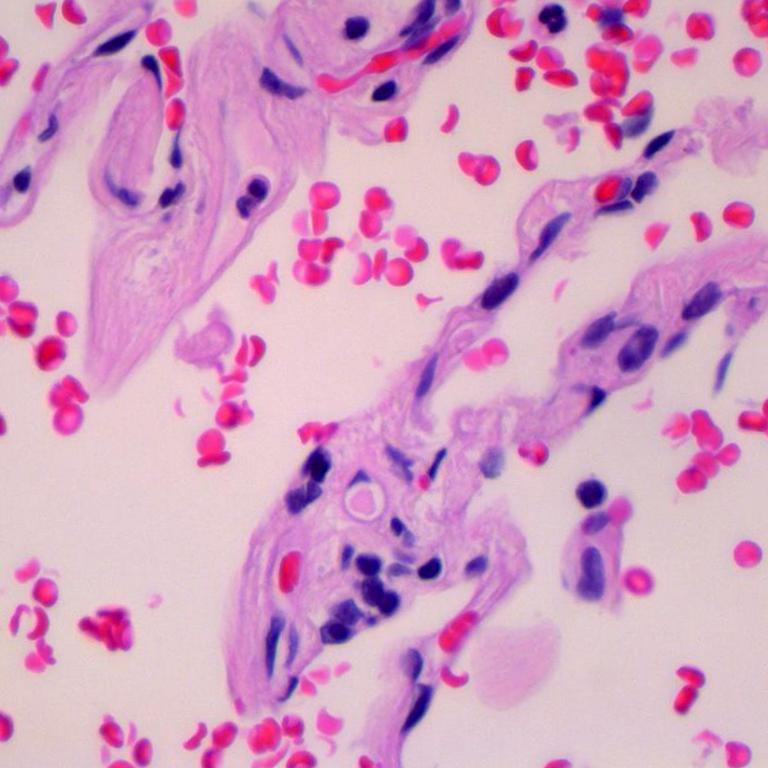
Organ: lung
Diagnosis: benign